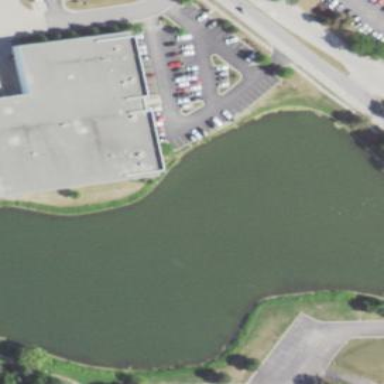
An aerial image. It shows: Pond surrounded by natural water.